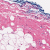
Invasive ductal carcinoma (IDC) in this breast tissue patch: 0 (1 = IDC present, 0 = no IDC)